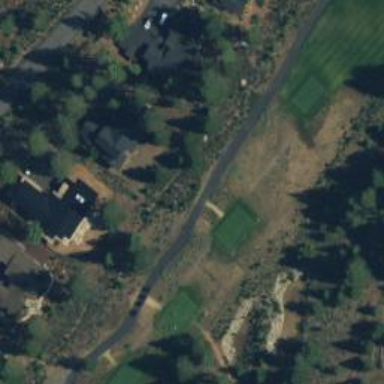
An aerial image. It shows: Path designated for golf carts.